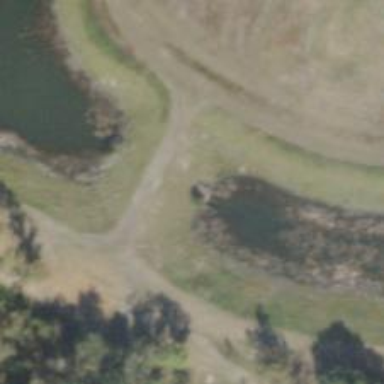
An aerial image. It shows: Culvert tunnel.